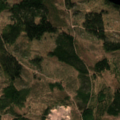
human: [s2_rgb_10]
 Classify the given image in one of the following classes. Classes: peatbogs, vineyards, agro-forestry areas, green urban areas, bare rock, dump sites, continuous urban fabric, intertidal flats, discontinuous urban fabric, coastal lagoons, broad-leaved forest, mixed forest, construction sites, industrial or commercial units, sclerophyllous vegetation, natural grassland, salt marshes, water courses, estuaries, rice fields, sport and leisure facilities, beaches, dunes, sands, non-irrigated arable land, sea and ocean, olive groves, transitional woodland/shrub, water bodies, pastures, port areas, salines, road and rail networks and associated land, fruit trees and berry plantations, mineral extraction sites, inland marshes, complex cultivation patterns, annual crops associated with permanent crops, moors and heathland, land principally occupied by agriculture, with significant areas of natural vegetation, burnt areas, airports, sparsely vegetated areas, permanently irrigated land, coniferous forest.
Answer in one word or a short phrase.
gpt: coniferous forest, mixed forest, transitional woodland/shrub